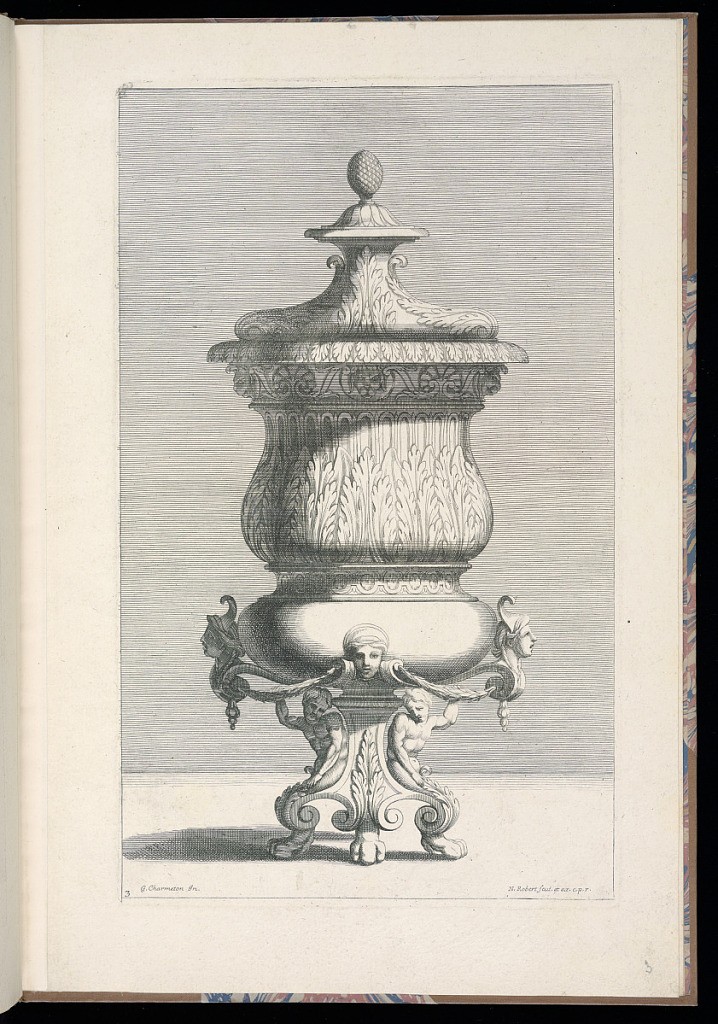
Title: Ornamental Vase Design
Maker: Georges Charmeton, French, 1623–1674
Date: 1677-1703
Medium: Engraving on laid paper
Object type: Print
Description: Lidded vase with a pinecone finial. The top half of the vase is heavily ornamented with acanthus leaves. The bottom bowl of the vase bulges out, and has alternating mascarons and busts, linked by festoons. The vase is raised up on four claw feet. The plate is lettered and numbered.